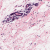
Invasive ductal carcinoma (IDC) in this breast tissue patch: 0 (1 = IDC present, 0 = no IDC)